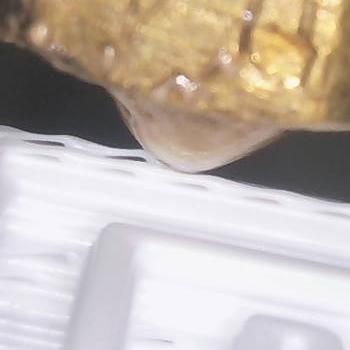
Flow rate: 42%